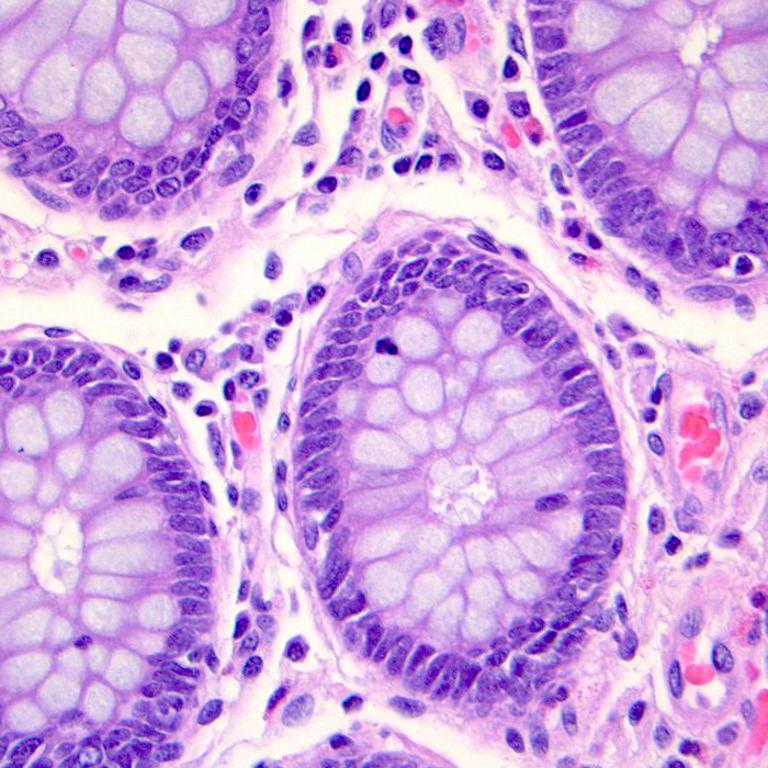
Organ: colon
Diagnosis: benign